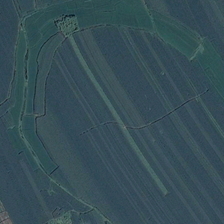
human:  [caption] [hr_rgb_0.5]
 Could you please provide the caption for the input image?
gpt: many pieces of green farmlands are together .

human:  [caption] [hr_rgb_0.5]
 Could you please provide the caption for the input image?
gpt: some of the plants look blue .

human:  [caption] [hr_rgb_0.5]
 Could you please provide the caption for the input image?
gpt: many pieces of green farmlands are together .

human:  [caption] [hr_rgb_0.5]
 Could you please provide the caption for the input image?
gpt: there are many green plants in a large field .

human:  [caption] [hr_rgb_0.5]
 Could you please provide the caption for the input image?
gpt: there are many green plants in a large field .